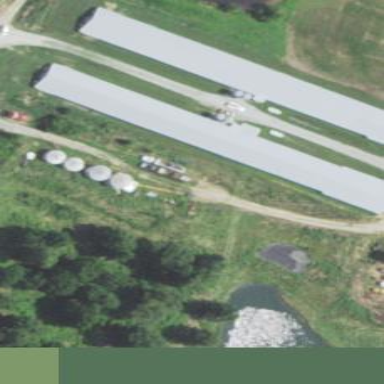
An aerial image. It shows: Farm auxiliary building.